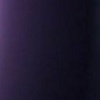
Label: space